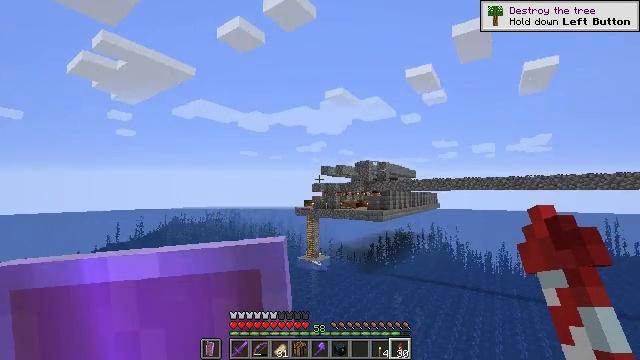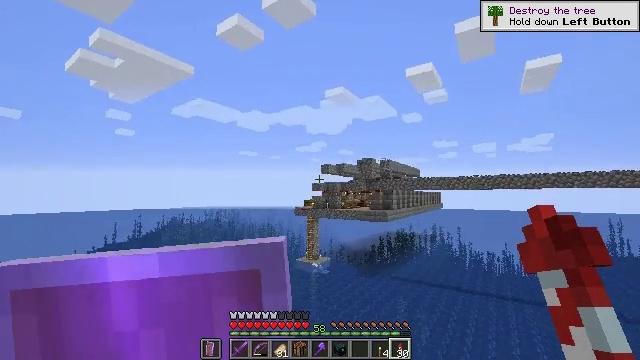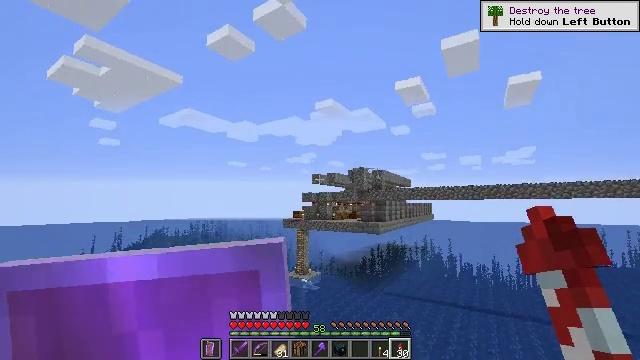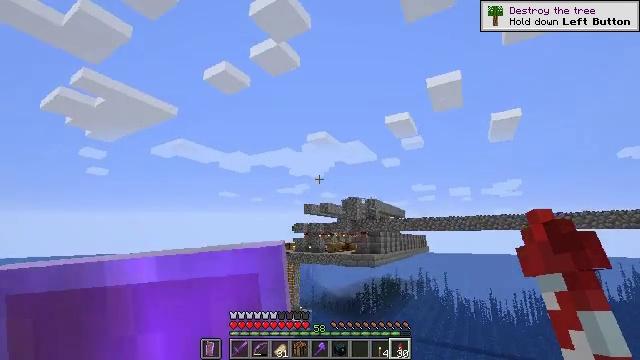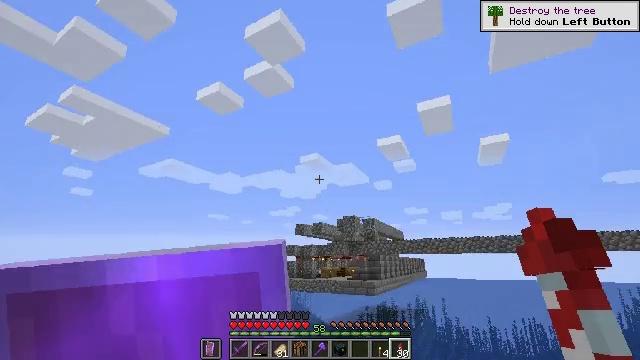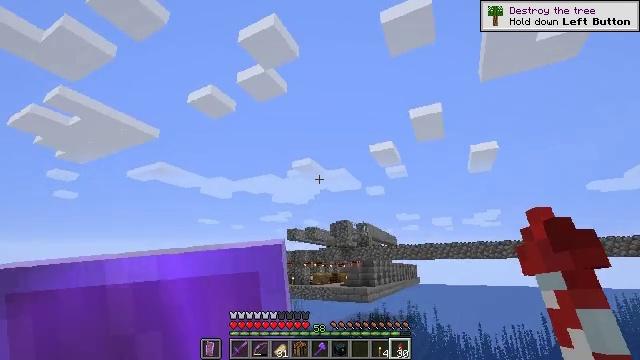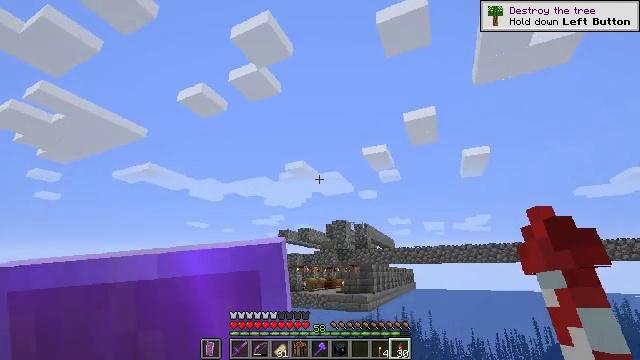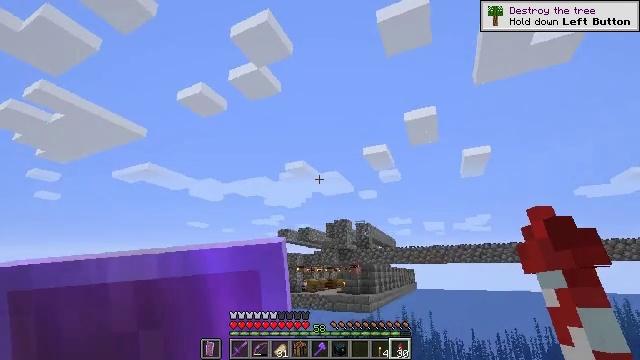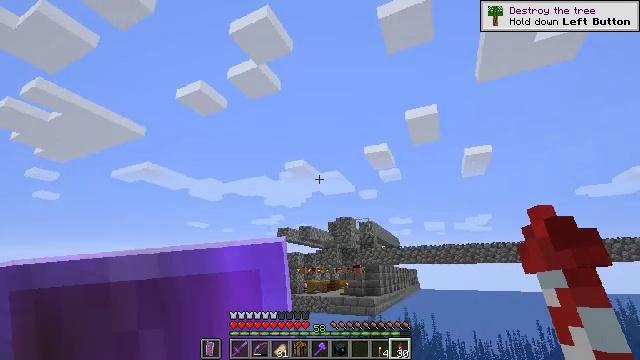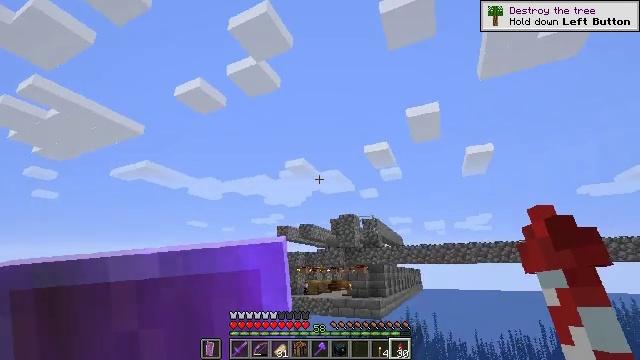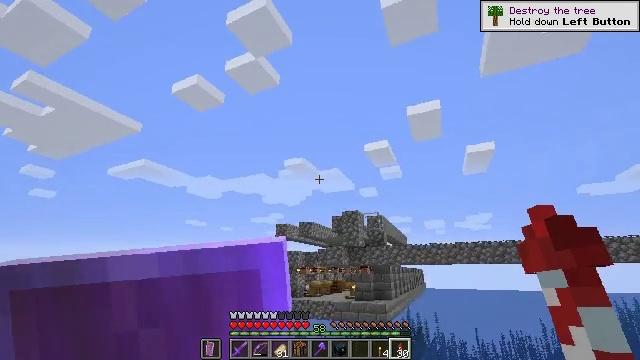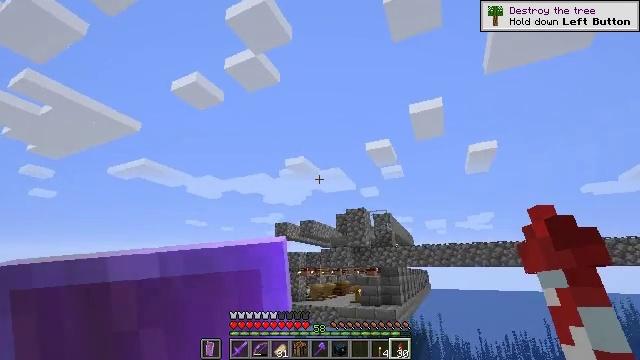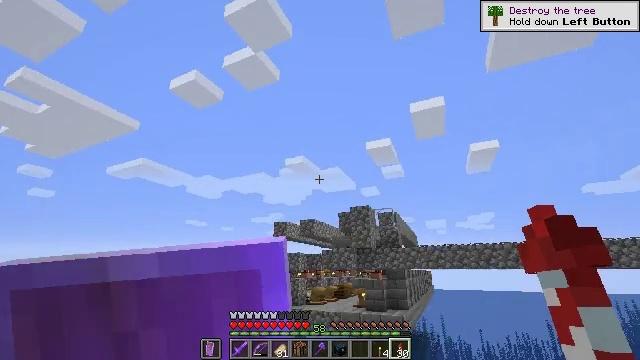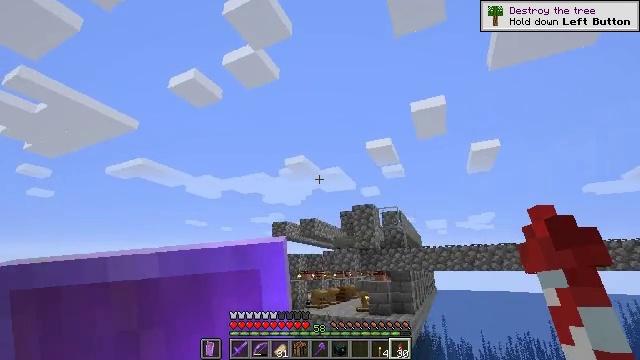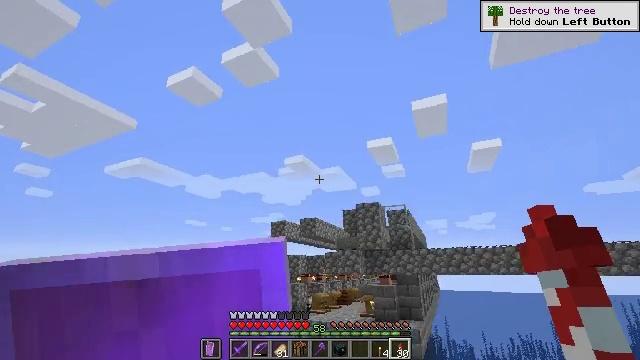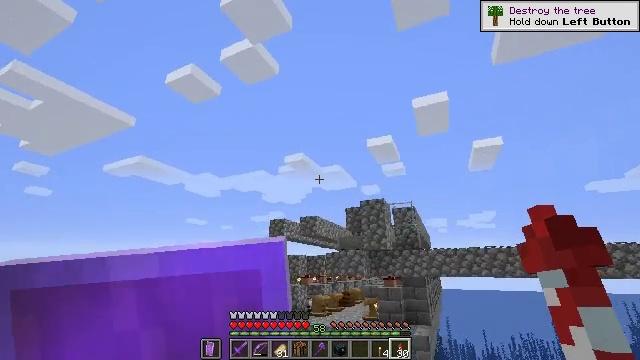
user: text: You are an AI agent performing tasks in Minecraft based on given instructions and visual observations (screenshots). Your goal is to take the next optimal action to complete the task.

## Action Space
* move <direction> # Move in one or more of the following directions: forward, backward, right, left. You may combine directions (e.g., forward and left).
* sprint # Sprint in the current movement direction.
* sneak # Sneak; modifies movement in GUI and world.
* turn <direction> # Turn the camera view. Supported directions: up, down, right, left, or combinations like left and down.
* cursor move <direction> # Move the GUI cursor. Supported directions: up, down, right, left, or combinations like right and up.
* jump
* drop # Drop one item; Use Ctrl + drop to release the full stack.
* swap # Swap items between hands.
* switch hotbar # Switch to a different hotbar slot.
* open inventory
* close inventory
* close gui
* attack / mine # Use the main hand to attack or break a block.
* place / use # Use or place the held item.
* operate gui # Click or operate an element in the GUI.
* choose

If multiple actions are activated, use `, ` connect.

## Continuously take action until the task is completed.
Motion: motion action
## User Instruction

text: Craft a lantern.
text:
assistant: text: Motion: no_op
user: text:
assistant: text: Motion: turn right and up
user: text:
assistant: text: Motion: turn right and up
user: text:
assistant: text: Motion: turn right and up
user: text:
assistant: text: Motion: turn right and up
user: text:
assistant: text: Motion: turn right
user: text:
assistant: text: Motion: no_op
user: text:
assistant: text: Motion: no_op
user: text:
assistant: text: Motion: no_op
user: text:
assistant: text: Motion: no_op
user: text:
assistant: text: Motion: no_op
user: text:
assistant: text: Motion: no_op
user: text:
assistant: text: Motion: no_op
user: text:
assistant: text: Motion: no_op
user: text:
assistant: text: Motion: no_op
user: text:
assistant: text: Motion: turn down
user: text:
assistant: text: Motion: turn down
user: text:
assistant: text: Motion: turn left and down
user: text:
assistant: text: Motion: turn left and down
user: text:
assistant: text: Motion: turn left and down
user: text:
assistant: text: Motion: no_op
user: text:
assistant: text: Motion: no_op
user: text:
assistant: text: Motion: no_op
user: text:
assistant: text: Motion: no_op
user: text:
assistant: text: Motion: no_op
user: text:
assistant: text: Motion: no_op
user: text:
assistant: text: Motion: turn right and down
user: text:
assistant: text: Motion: turn right and down
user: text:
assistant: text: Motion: turn right and down
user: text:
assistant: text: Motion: no_op